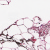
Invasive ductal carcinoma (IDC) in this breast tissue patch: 0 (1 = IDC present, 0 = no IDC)